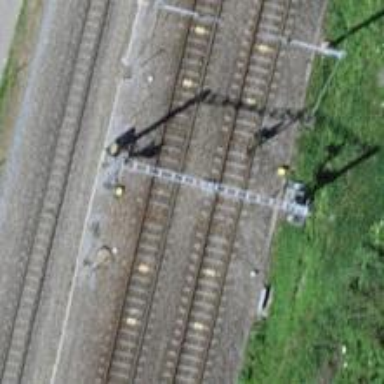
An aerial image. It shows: Railway signal.